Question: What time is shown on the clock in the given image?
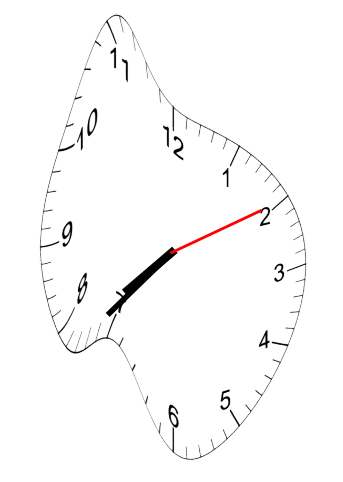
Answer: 07:37:10